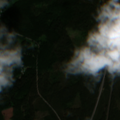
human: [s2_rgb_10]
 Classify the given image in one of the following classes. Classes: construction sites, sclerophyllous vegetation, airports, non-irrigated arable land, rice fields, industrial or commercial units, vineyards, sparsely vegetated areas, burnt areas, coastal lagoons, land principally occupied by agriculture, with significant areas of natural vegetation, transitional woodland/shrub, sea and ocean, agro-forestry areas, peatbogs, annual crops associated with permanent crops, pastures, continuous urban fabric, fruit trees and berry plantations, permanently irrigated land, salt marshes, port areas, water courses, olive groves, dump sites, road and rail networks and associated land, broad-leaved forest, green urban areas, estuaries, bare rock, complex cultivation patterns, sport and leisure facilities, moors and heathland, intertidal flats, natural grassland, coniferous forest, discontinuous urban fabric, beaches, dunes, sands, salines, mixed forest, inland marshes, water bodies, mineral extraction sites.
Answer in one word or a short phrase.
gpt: coniferous forest, mixed forest, water bodies